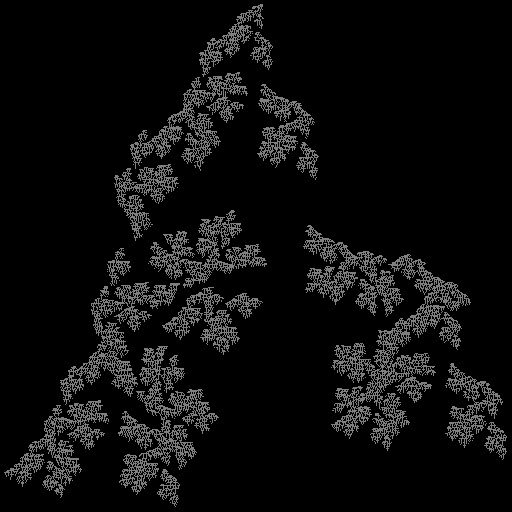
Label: penta